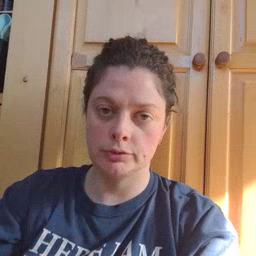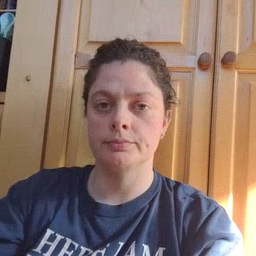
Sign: touch